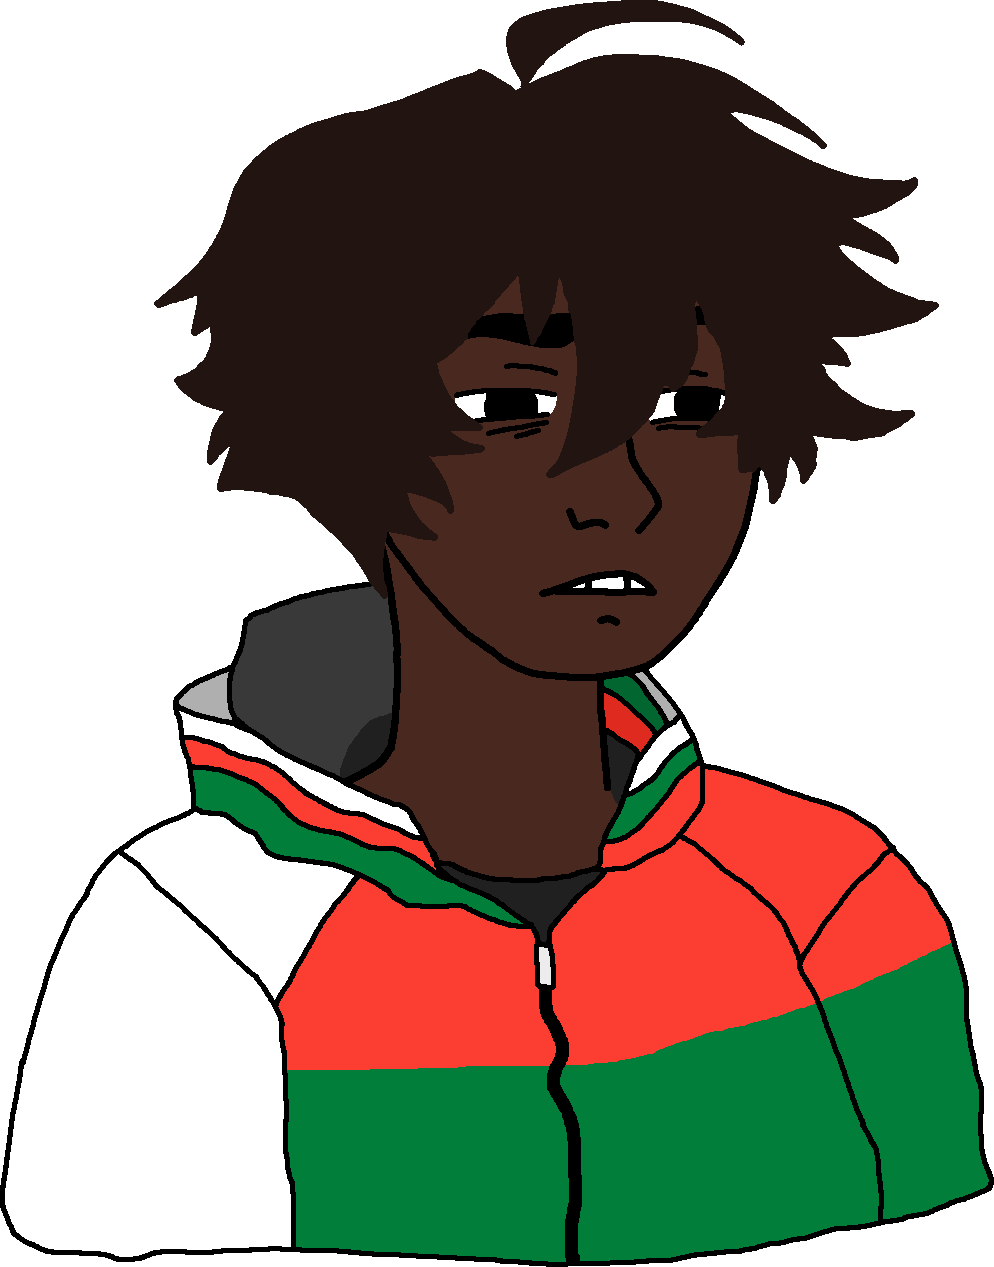
Label: 5_Twinkjak